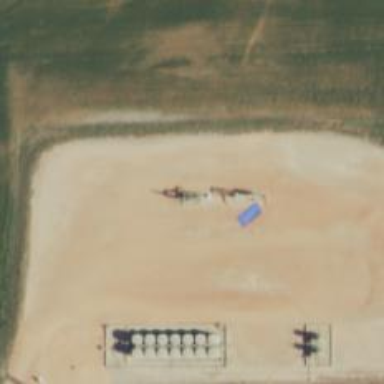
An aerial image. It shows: Petroleum well that is man-made.